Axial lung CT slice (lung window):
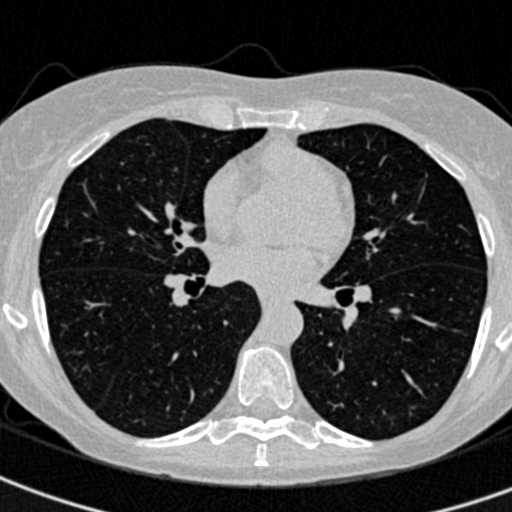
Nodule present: no